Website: macys
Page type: delivery-shipping
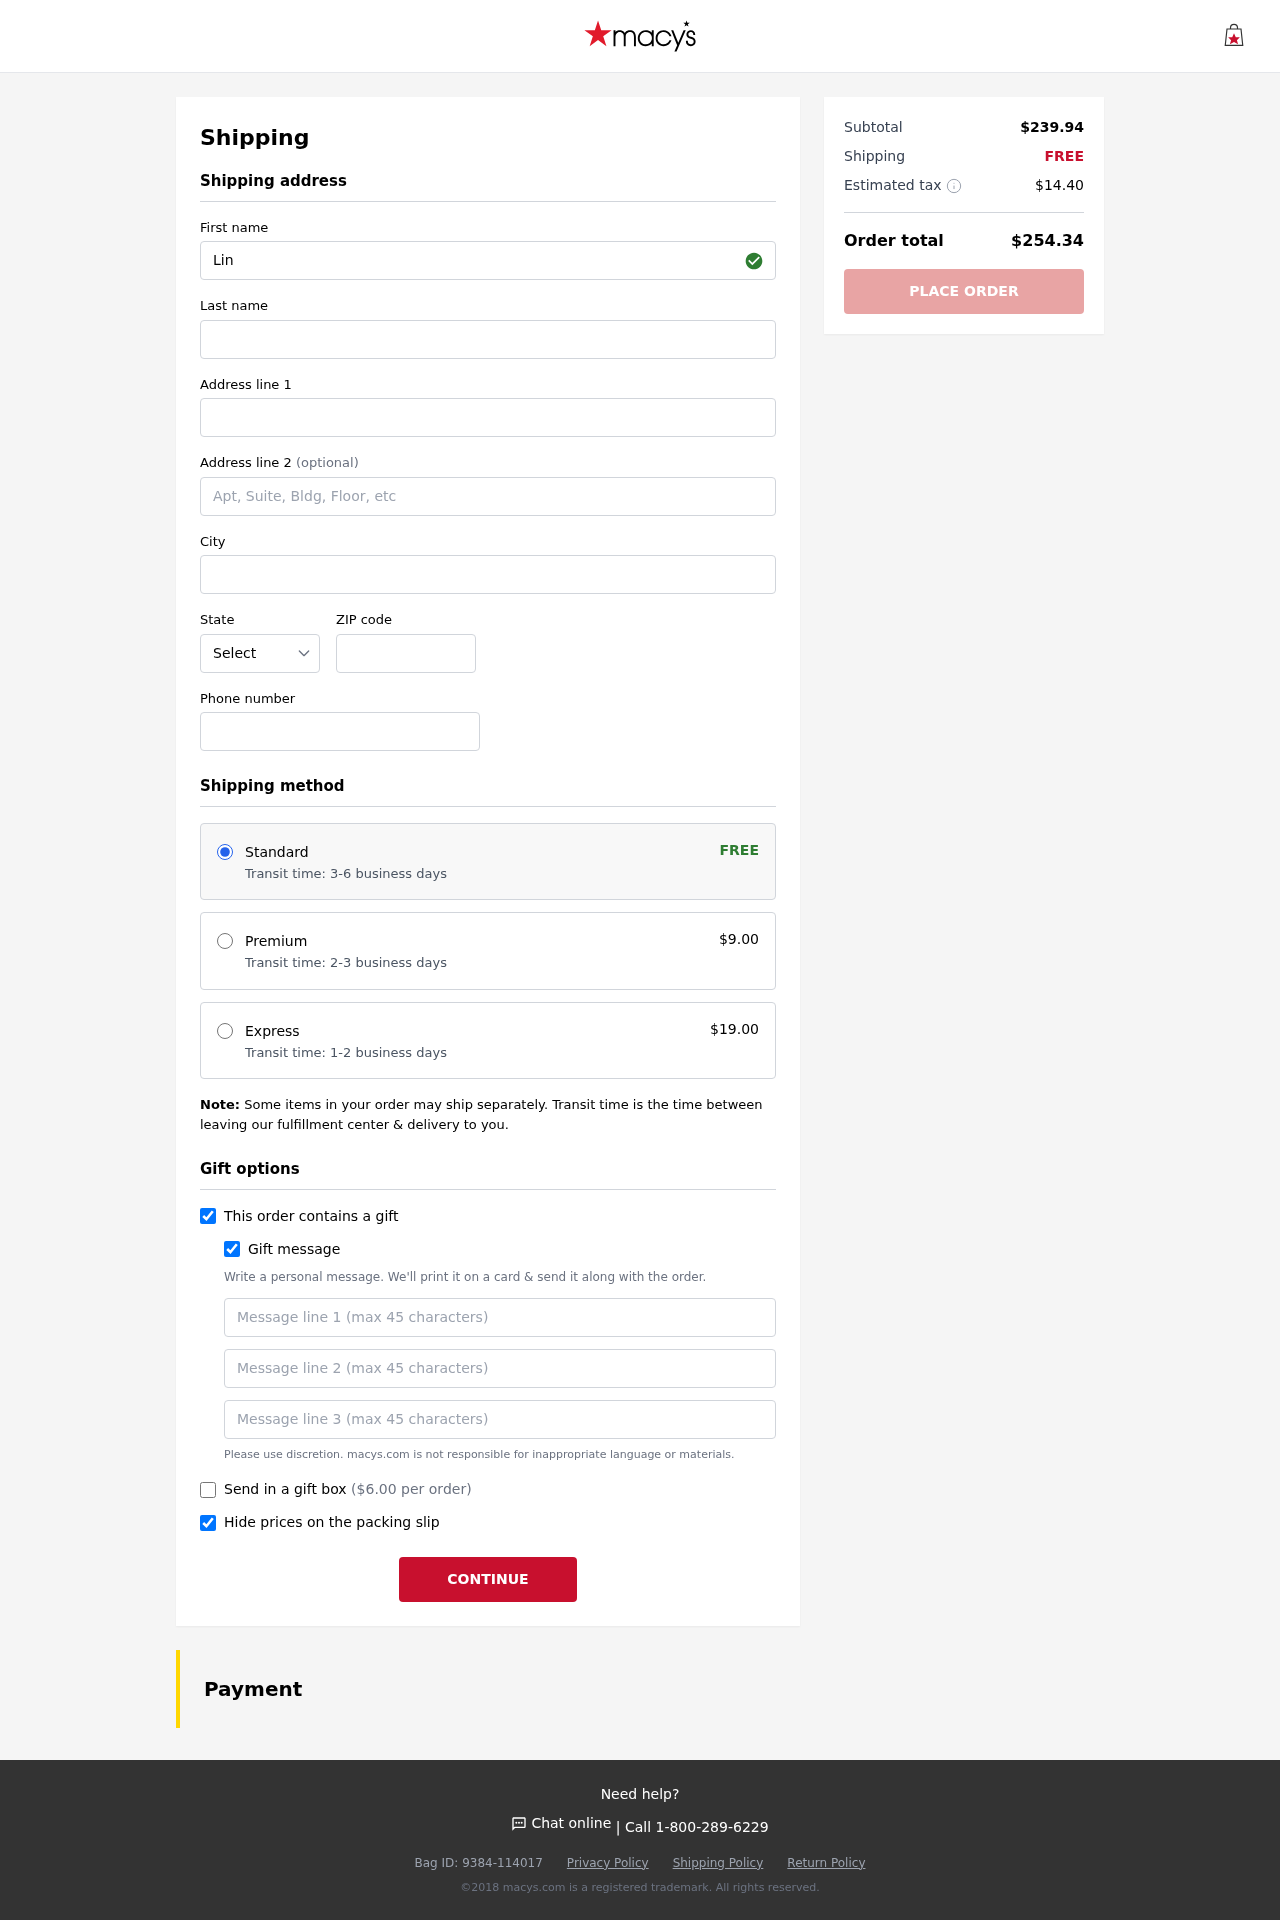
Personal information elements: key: PII_STATE_ABBR
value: AK
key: PII_FIRSTNAME
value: Lindsay
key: PII_LASTNAME
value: Warner
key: PII_STREET
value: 907 Mclean Estate Apt. 572
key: PII_STREET2
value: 24912 Oconnell Ridge Apt. 940
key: PII_CITY
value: Rothborough
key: PII_POSTCODE
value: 95513
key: PII_PHONE
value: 4532618390
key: PII_GIFT_MESSAGE
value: Happy Birthday, Antonio! I saw this beautiful bracelet and immediately thought of you—it’s perfect for adding a little shine to your style. Can’t wait to celebrate you today!  Lindsay
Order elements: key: ORDER_SHIPPING_STANDARD
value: Transit time: 3-6 business days
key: ORDER_SHIPPING_COST
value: FREE
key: ORDER_SHIPPING_PREMIUM
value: Transit time: 2-3 business days
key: ORDER_SHIPPING_PREMIUM_PRICE
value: $9.00
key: ORDER_SHIPPING_EXPRESS
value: Transit time: 1-2 business days
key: ORDER_SHIPPING_EXPRESS_PRICE
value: $19.00
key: ORDER_GIFT_BOX_PRICE
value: ($6.00 per order)
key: ORDER_SUBTOTAL
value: $239.94
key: ORDER_SHIPPING_COST2
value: FREE
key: ORDER_TAX
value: $14.40
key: ORDER_TOTAL
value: $254.34